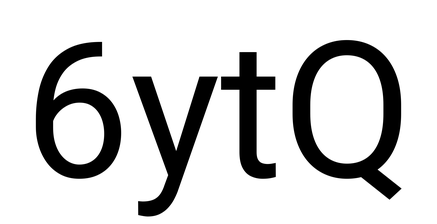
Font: Roboto_Regular